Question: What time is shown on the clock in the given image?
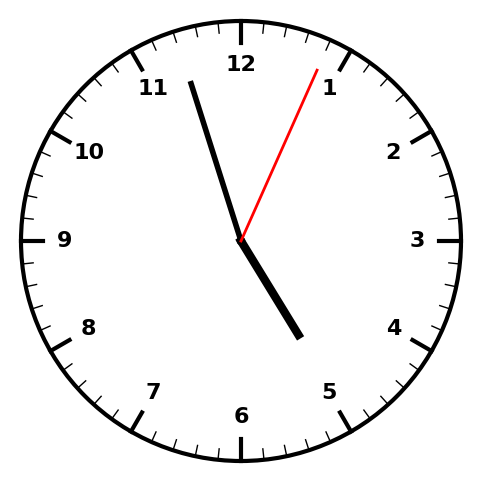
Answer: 04:57:04